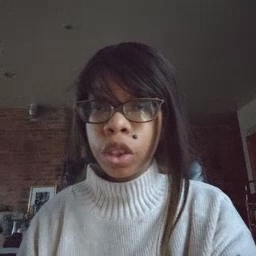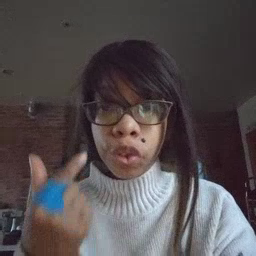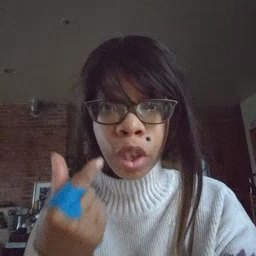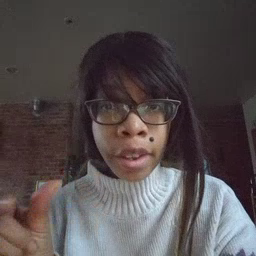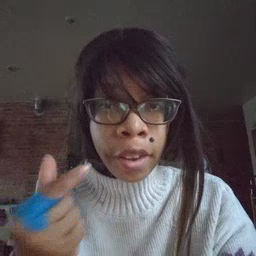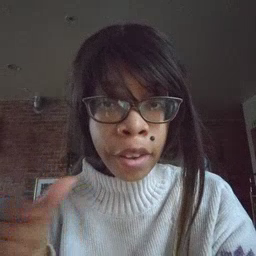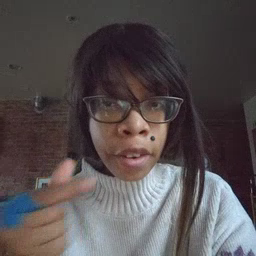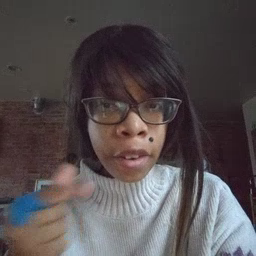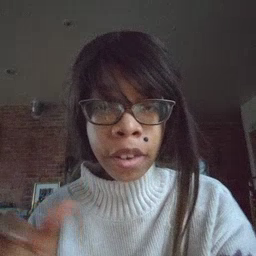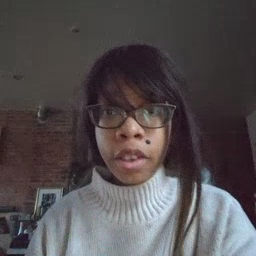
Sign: green